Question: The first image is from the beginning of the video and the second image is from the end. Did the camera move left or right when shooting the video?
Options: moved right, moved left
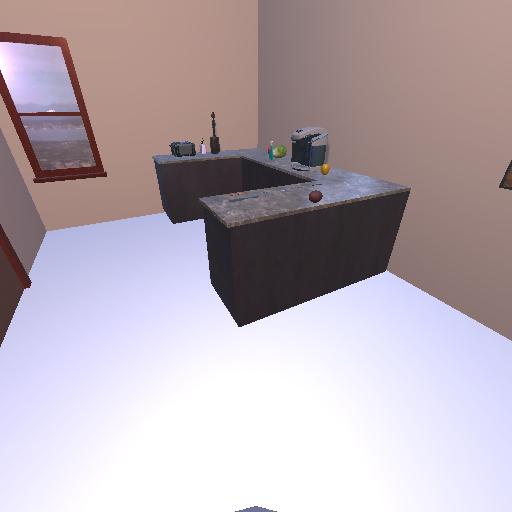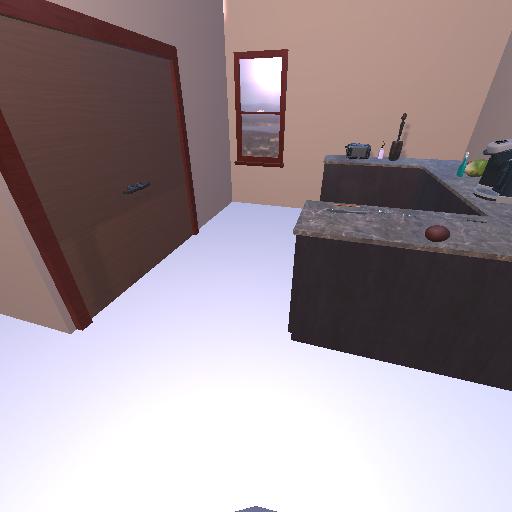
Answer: moved right